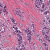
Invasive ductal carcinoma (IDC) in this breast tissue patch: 1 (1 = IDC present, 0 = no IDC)